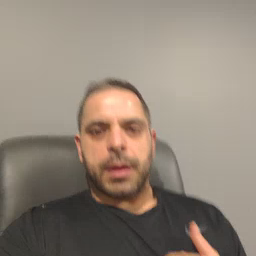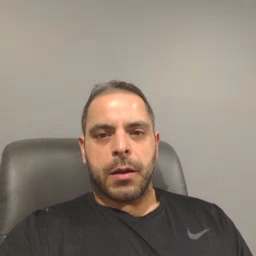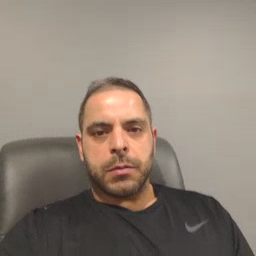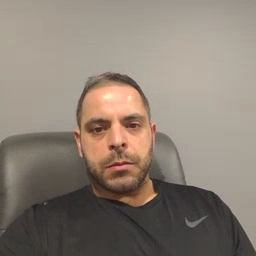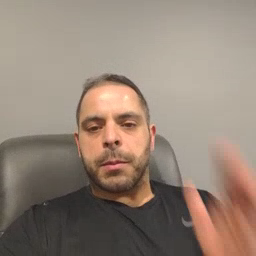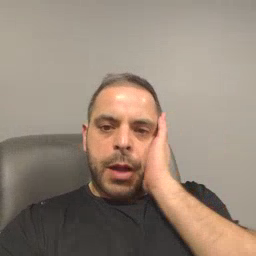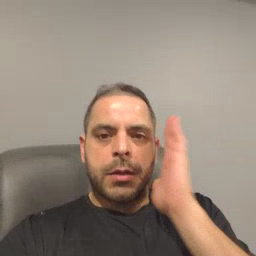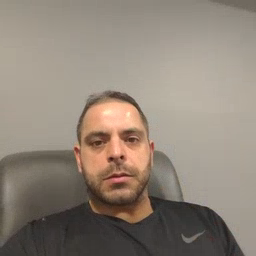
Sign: bed